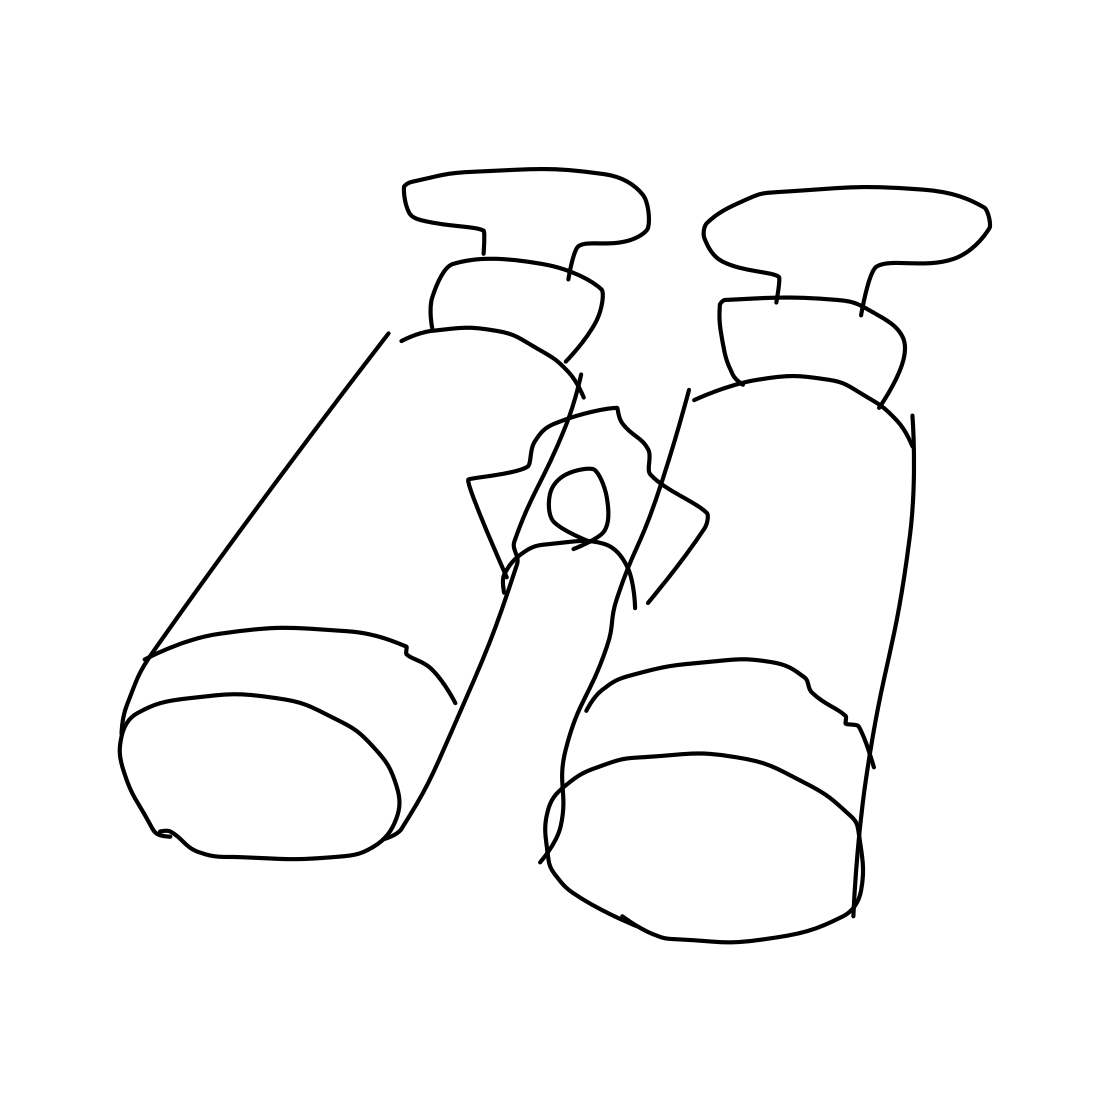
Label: binoculars